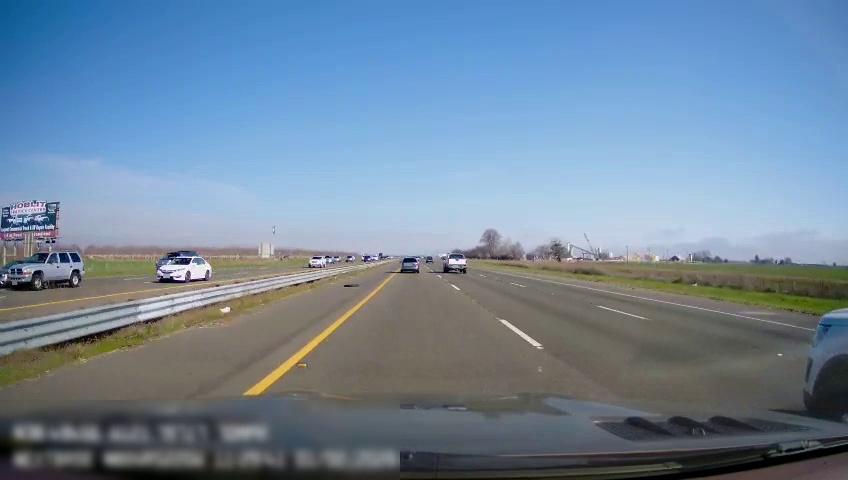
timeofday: Day
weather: Sunny
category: Drivable Space
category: Drivable Space
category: Vehicles | Car
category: Vehicles | Car
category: Vehicles | SUV
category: Vehicles | SUV
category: Vehicles | SUV
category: Vehicles | SUV
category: Vehicles | Car
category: Vehicles | SUV
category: Vehicles | SUV
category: Vehicles | SUV
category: Vehicles | Truck
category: Lanes | Current Lane
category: Lanes | Current Lane
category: Lanes | Alternate Lane
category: Lanes | Alternate Lane
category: Lanes | Opposite Lane
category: Lanes | Opposite Lane
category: Lanes | Opposite Lane